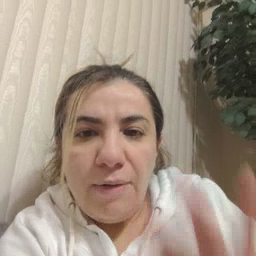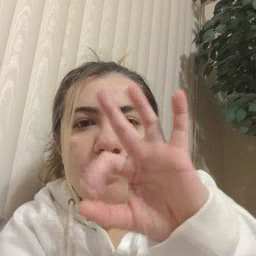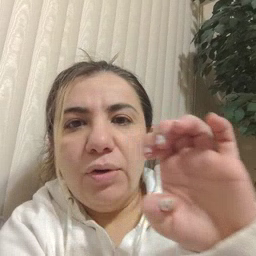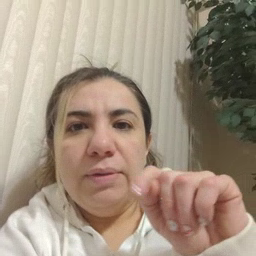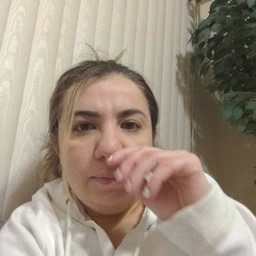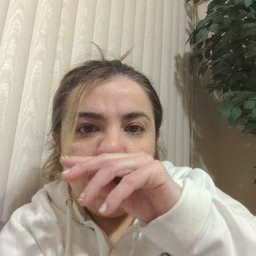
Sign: feet